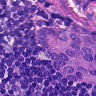
Metastatic tissue present: yes